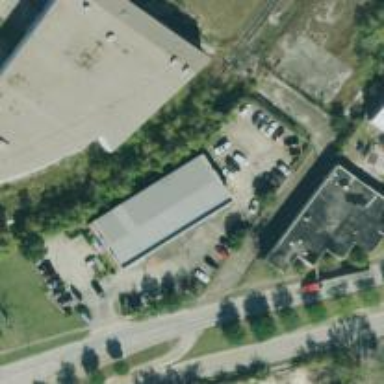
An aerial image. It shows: Healthcare clinic is depicted in the image.